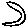
Label: moon